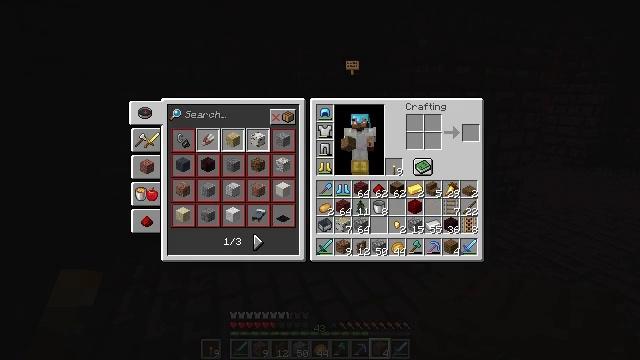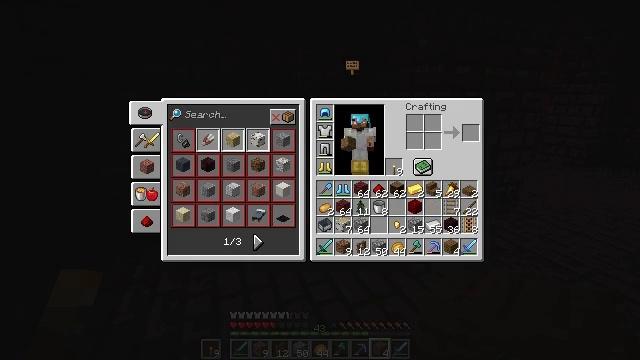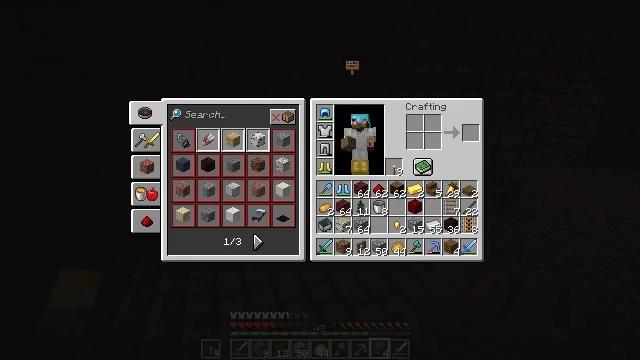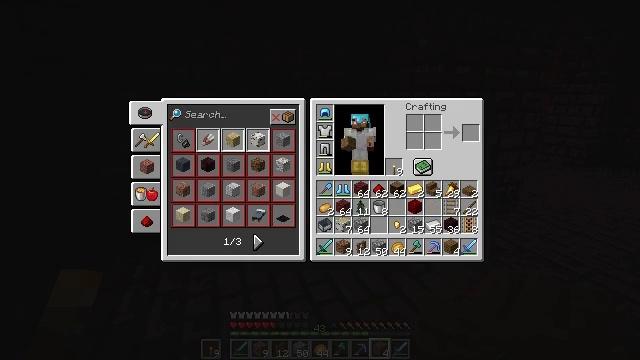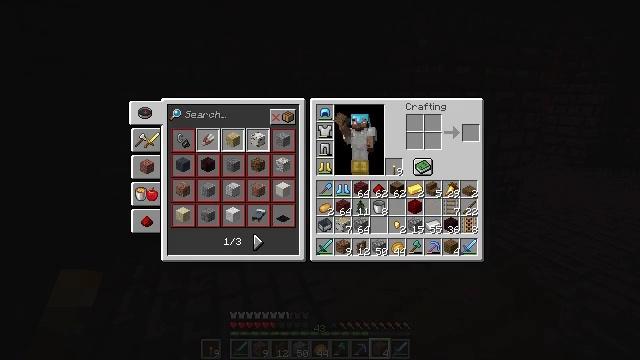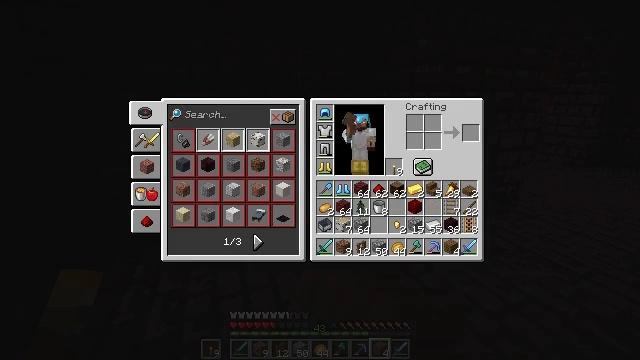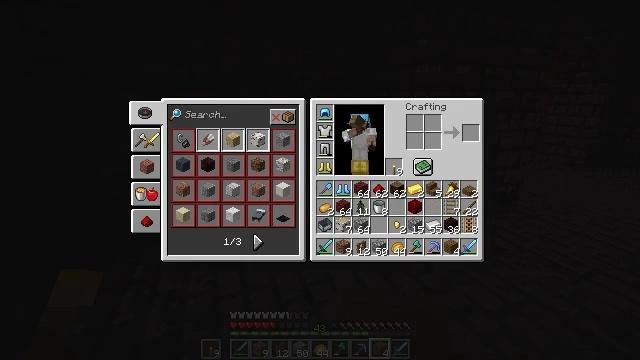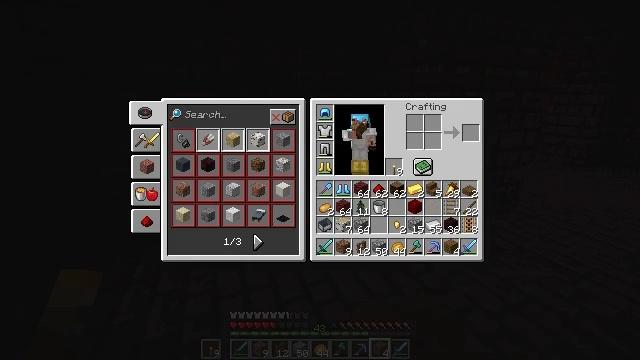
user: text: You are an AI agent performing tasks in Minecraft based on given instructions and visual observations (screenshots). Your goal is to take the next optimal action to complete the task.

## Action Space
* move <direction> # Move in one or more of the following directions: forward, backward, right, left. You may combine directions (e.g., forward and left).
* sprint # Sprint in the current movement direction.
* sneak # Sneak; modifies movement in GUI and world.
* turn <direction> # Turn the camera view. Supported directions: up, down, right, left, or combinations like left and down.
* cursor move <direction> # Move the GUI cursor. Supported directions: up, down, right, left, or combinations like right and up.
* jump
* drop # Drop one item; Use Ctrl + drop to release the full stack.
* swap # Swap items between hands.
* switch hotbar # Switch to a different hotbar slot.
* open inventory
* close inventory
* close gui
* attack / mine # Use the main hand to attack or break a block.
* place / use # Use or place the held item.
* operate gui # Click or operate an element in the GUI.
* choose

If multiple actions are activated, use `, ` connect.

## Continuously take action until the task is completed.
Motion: motion action
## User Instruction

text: Drop a spruce sign.
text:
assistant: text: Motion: operate gui
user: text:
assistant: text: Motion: operate gui
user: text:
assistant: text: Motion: no_op
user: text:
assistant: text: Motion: no_op
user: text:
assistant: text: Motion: no_op
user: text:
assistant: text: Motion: no_op
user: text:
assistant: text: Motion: no_op
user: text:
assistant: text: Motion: no_op